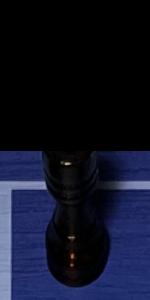
Label: Rook_Black